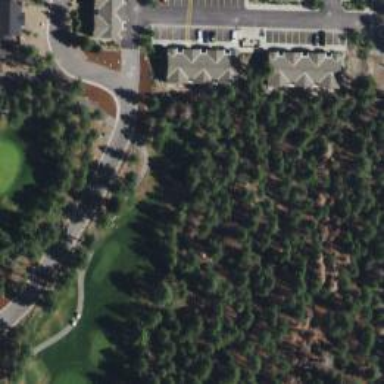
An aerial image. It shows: Golf tee.